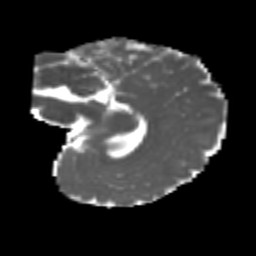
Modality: MD
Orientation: sagittal
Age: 5
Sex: female
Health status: healthy